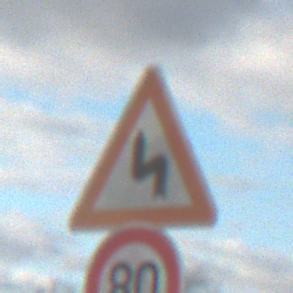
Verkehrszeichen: DoppelkurveZunaechstLinks
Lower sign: Geschwindigkeit80
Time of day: SunriseSunset
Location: Outdoor (RoadRail)
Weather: PartlyCloudy
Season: NotSpecified
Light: Natural